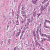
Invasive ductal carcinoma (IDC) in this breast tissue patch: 1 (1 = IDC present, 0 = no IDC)